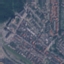
Label: Residential